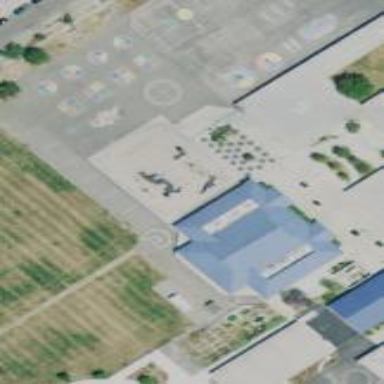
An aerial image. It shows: Asphalt schoolyard.